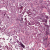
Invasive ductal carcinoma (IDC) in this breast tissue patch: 0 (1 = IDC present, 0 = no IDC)